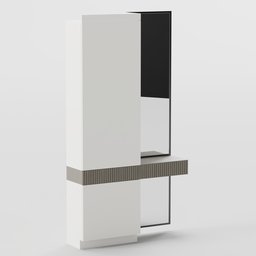
Label: furniture